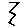
Label: zigzag